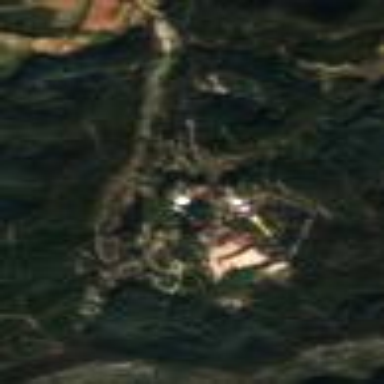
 popular for its theme park attractions."